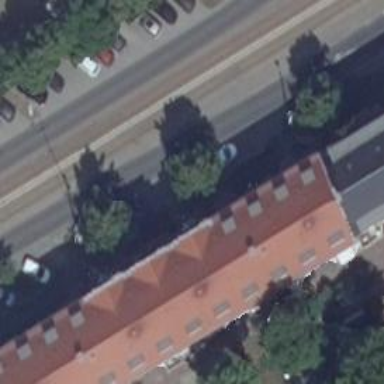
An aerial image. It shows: Gabled roof apartments building with white exterior. The roof is covered with roof tiles and oriented along the building structure.